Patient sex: F
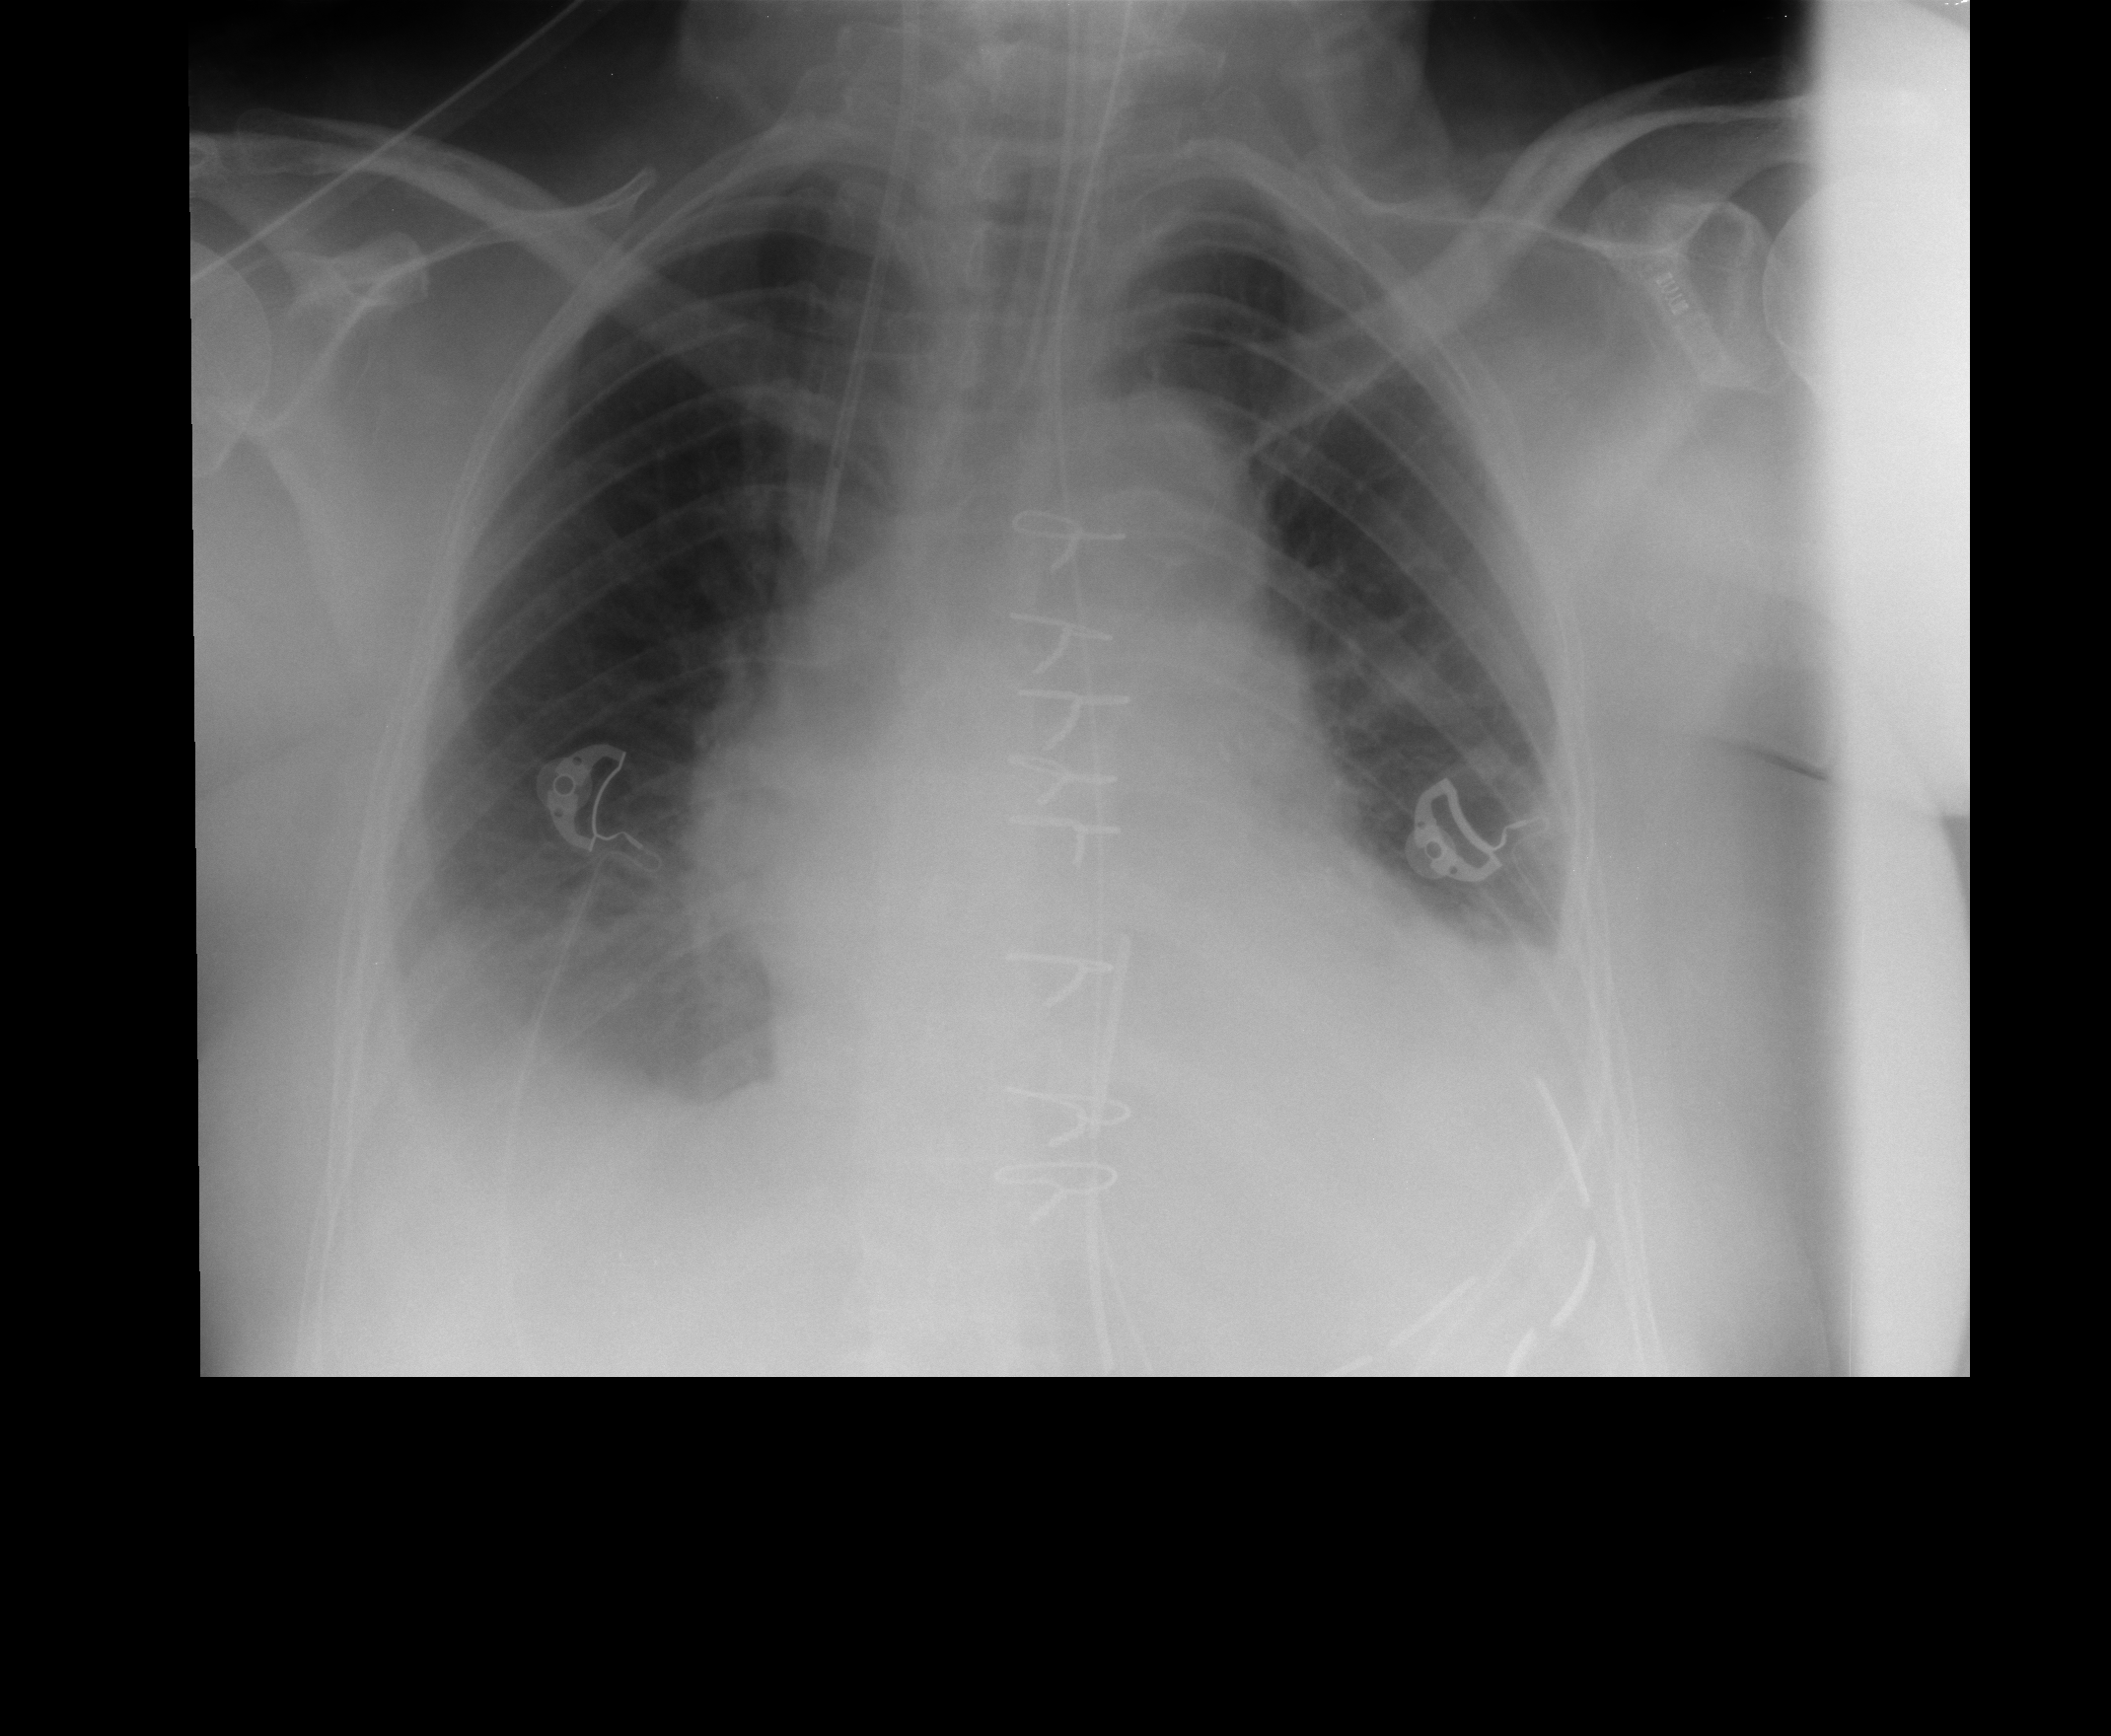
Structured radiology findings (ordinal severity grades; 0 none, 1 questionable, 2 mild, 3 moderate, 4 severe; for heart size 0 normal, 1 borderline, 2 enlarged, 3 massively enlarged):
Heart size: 2
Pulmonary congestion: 0
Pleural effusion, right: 2
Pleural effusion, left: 2
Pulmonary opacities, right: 0
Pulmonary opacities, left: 1
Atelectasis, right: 2
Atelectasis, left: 2